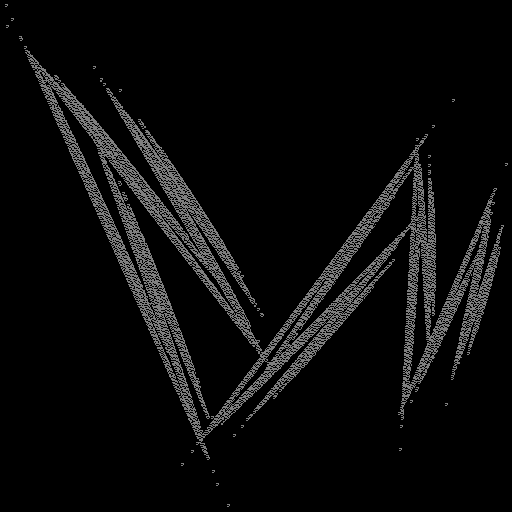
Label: bamboofern